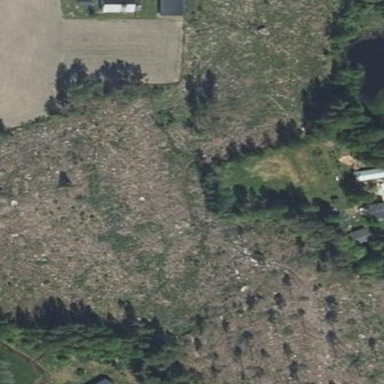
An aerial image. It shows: Clearcut area created by human activity.